Field crop: maize
Growth stage: 2
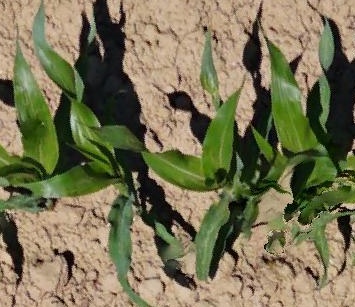
Species: maize